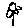
Label: flower